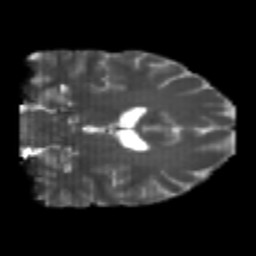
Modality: T2w
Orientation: coronal
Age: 23
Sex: male
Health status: healthy
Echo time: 0.074 s